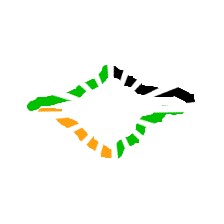
Shape: rhombus